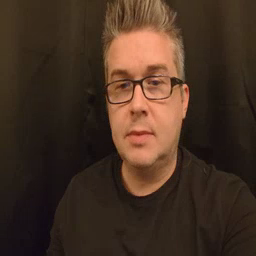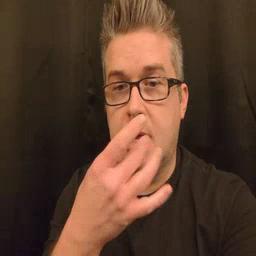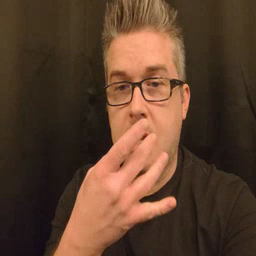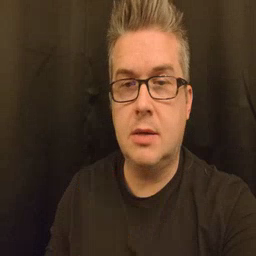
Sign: snack